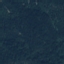
Land use / land cover class: Forest